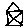
Label: house